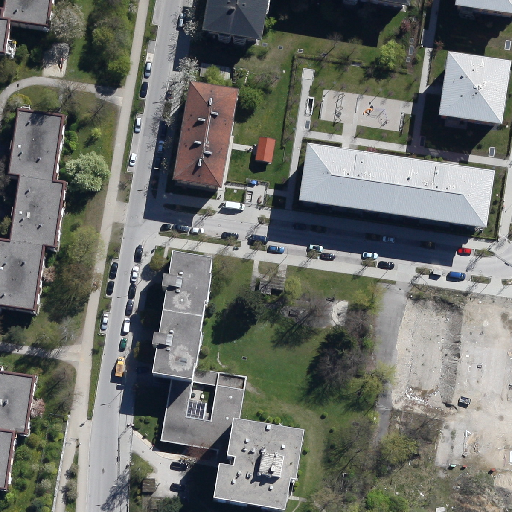
Referring expression: car in the parking area